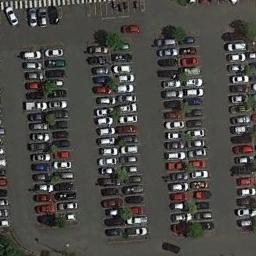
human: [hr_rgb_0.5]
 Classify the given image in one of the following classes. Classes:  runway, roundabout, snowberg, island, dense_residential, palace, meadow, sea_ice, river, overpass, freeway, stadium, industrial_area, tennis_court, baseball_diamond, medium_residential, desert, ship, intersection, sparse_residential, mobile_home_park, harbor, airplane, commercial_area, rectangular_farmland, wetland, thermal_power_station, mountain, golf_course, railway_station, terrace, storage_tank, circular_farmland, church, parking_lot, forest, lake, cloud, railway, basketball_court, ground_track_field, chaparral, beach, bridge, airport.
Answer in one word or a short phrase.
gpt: parking_lot